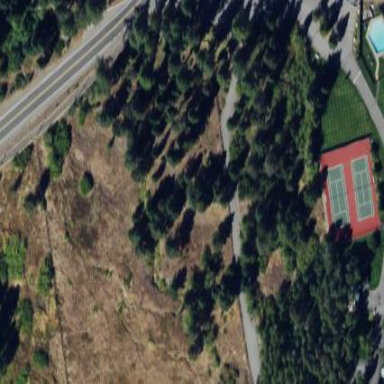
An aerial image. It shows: Evergreen needle-leaved woodland.